Interaction volume radius: 10 \u00c5
Interaction volume height: 25 \u00c5
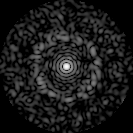
Disorder parameter: 0.8277